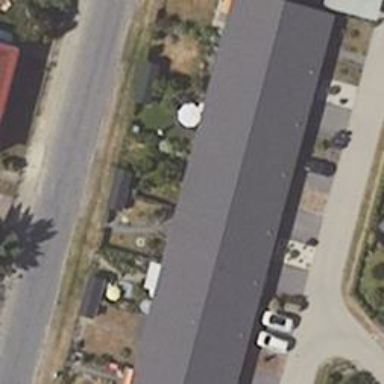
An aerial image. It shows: Terrace building.